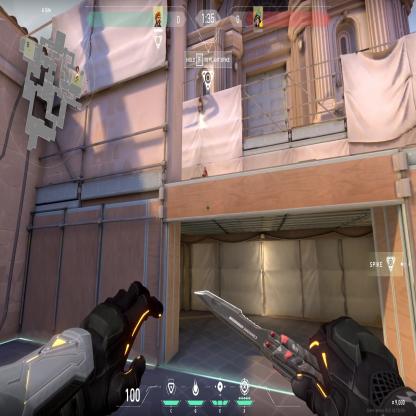
Label: enemy